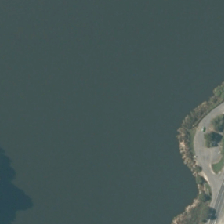
Land cover: lake_pond